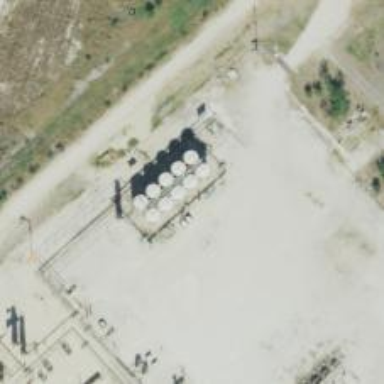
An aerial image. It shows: Storage tank that is man-made.